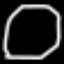
Label: octagon